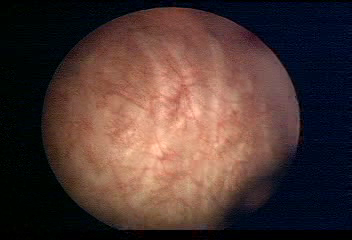
Modality: WLC
Class: Normal mucosa
Bladder cancer association: No